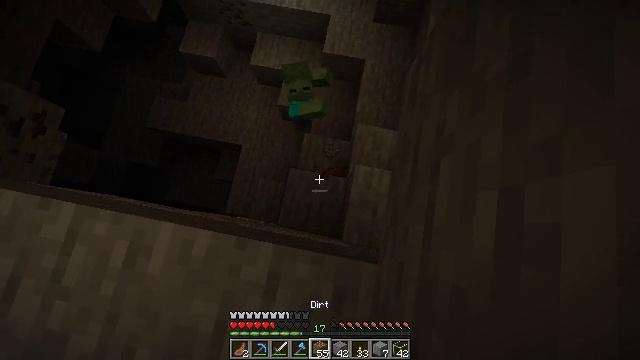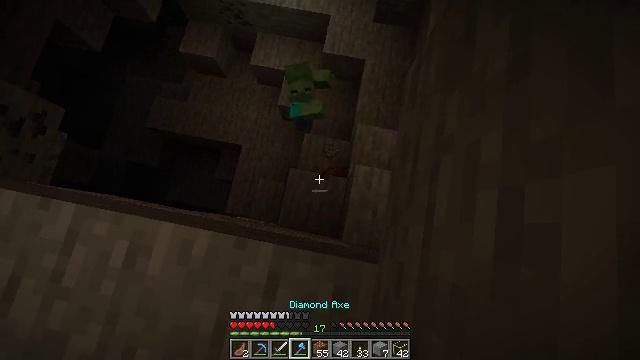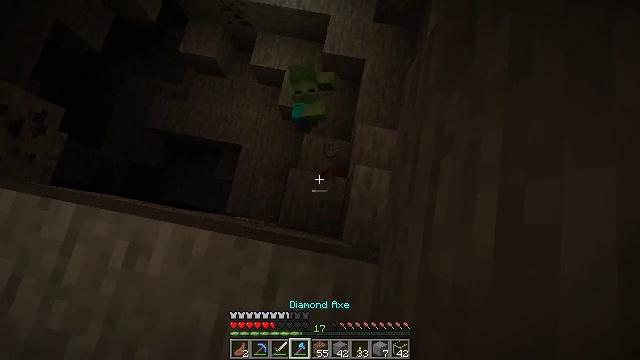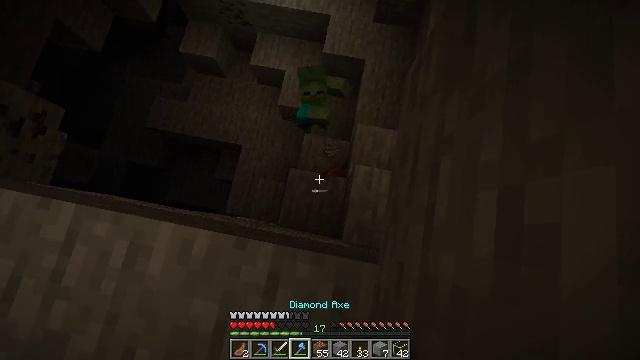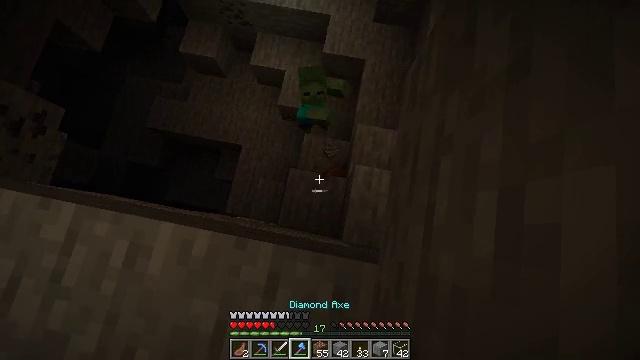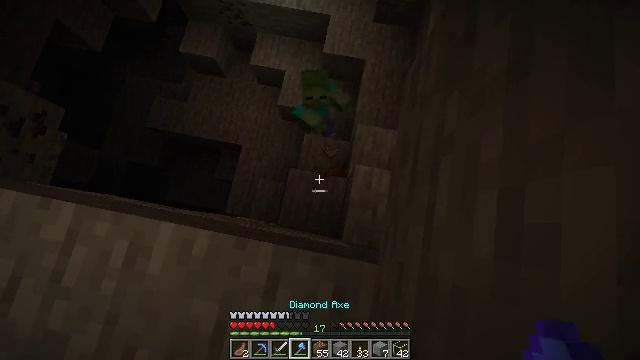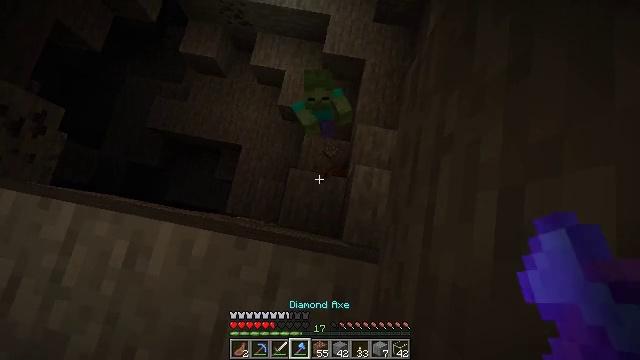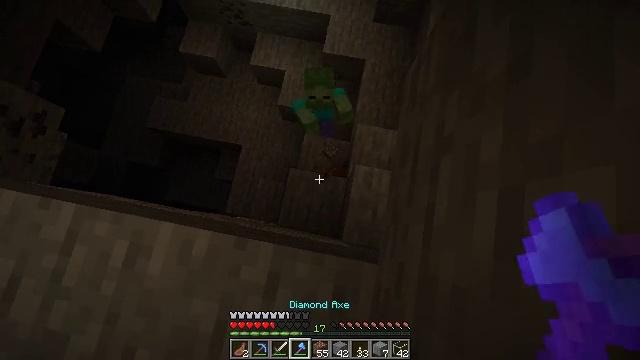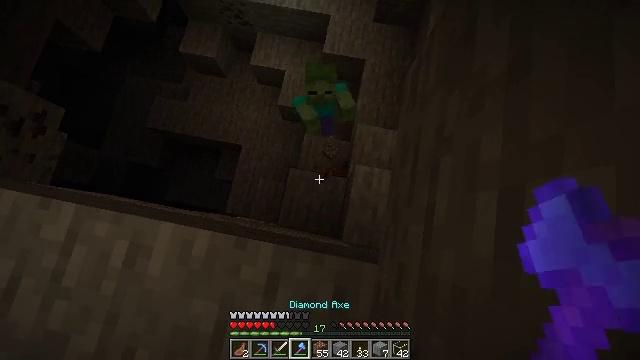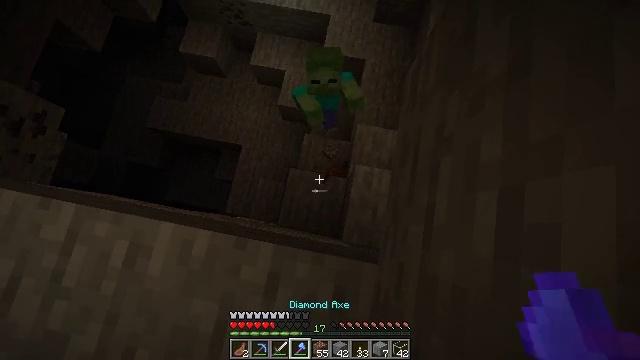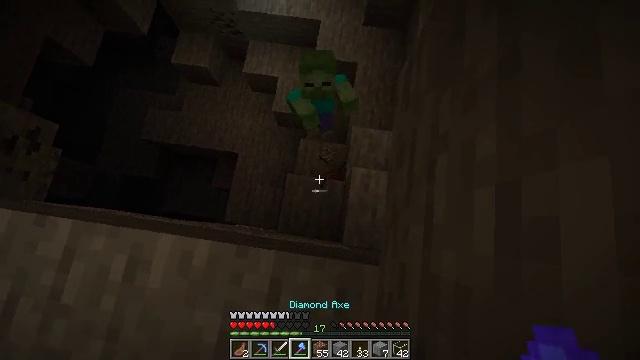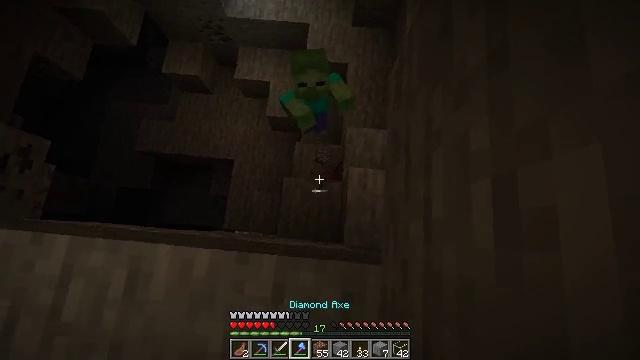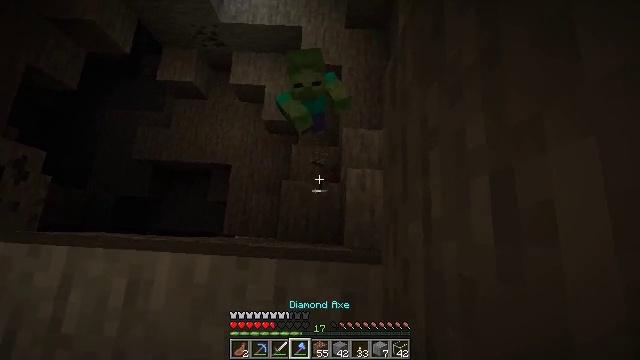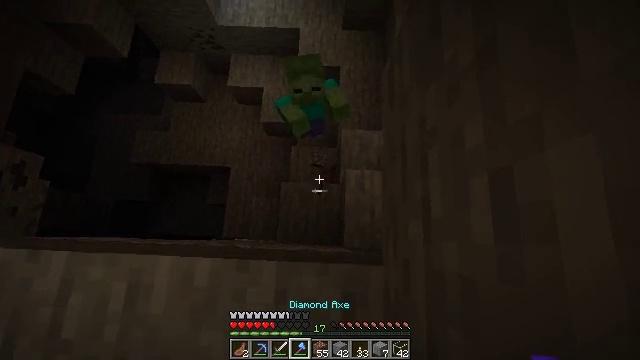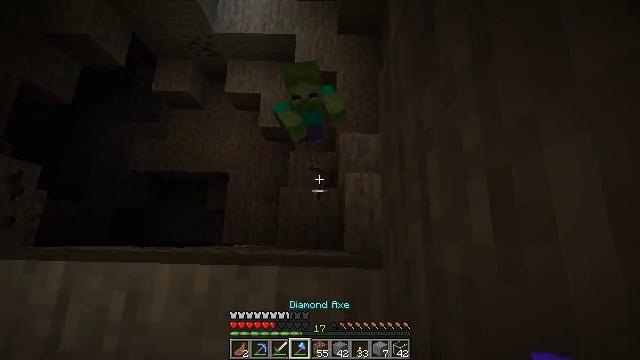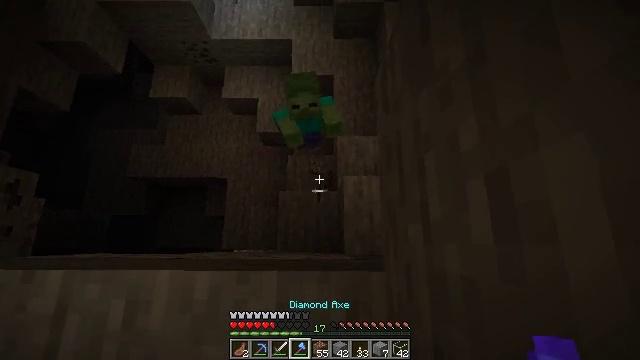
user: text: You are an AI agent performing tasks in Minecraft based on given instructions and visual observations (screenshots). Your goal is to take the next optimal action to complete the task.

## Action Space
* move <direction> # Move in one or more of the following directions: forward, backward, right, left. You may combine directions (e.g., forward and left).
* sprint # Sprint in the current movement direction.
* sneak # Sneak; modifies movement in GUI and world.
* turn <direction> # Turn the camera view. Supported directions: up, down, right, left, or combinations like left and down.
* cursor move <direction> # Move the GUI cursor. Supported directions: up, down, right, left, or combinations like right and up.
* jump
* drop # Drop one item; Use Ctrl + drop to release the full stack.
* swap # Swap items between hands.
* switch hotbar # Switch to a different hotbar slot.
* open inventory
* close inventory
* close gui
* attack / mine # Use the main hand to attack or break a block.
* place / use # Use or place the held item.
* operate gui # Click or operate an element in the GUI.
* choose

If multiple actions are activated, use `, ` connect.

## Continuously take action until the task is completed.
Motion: motion action
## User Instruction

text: Hunt the zombie.
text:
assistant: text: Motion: sneak
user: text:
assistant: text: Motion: sneak
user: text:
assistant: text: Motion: sneak
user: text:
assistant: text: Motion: sneak
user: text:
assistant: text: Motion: sneak
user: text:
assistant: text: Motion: sneak
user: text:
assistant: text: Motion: sneak
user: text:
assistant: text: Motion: sneak
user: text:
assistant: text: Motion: sneak
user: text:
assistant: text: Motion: sneak, turn right
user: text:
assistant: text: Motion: sneak, turn right
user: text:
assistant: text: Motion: sneak, turn right
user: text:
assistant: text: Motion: sneak
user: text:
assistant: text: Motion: sneak, turn right
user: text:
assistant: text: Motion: sneak, turn right
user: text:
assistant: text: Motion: sneak
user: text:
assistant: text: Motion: sneak
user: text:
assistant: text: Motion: sneak
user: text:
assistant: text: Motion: sneak
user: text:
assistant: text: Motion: sneak
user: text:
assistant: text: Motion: sneak, turn up
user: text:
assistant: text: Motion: sneak, turn up
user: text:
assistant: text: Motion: sneak, turn up
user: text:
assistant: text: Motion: sneak
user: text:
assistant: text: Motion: sneak
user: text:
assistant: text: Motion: sneak
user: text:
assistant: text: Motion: sneak
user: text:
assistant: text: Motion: sneak, turn down
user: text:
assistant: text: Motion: sneak
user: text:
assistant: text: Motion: sneak